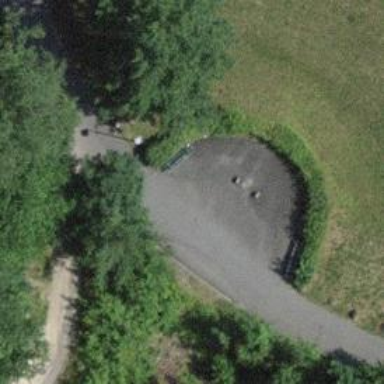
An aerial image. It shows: Bench for seating.